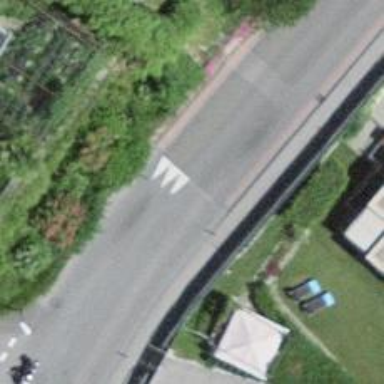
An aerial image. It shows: Bump for traffic calming.